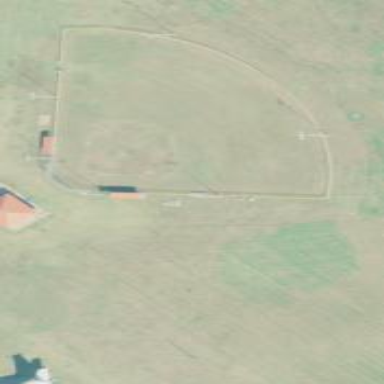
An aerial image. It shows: Baseball pitch for leisure land.